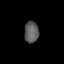
Tissue: lung
Cell type: T cells
Senescence score: 0.2302
Nuclear area (px): 302
Mean DAPI intensity: 91.146